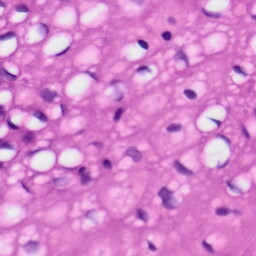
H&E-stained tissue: Tonsil